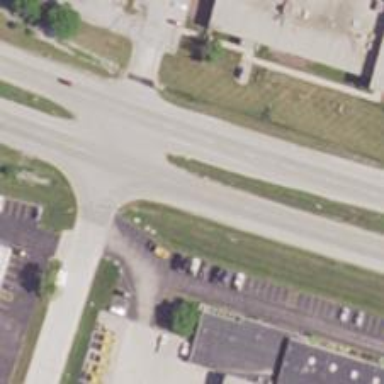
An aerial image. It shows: Secondary road with asphalt surface.